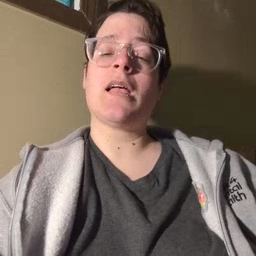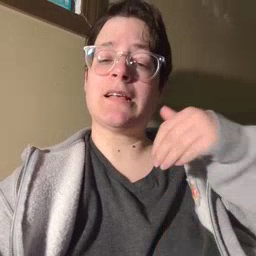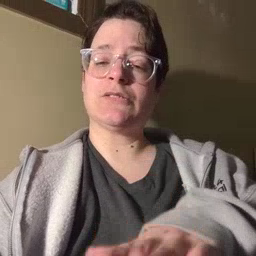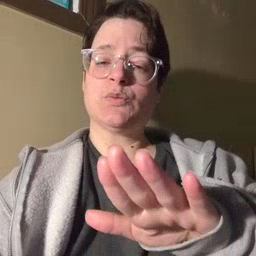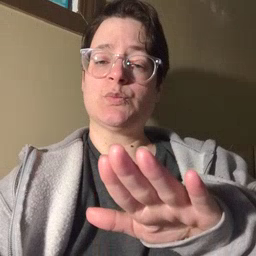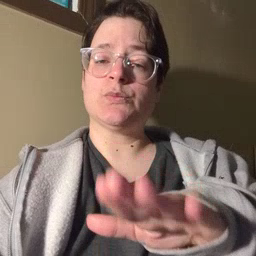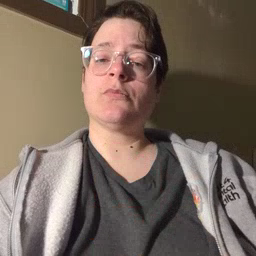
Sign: into